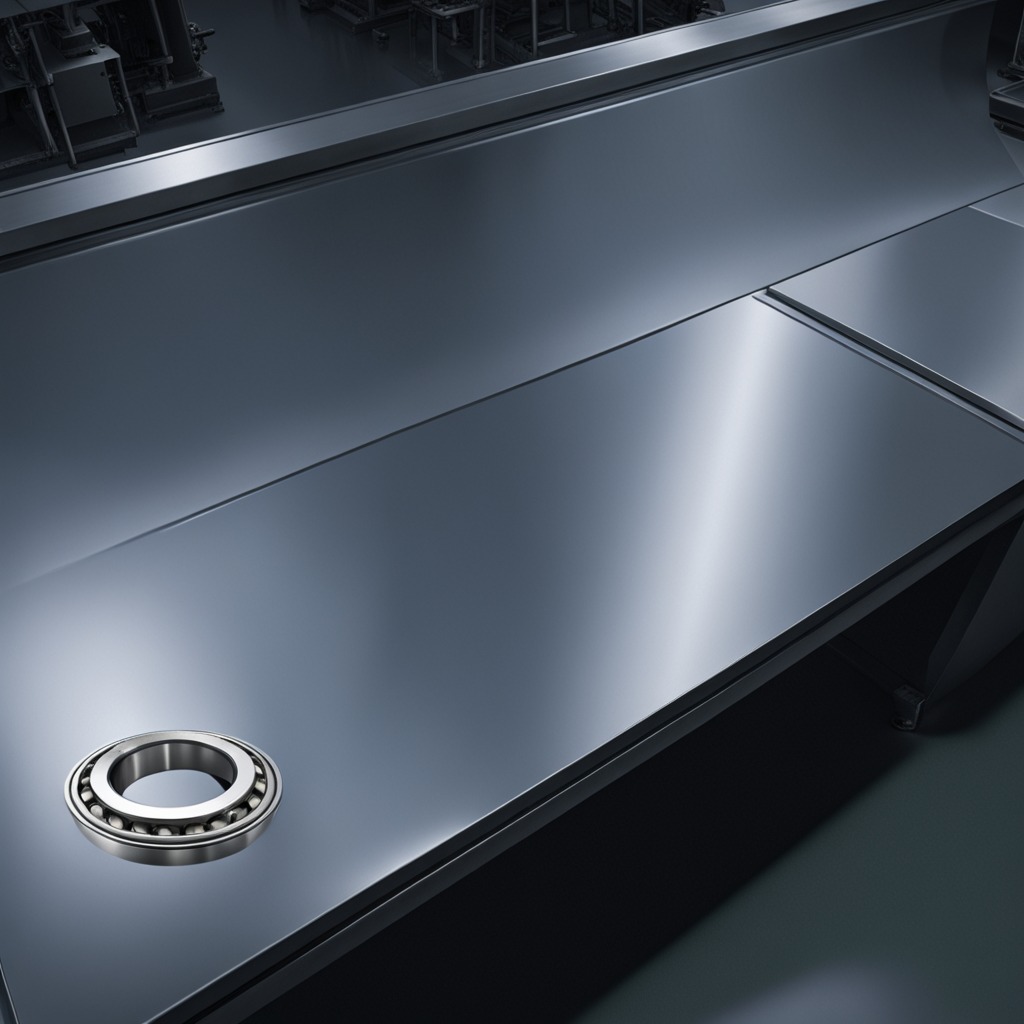
A metal ball bearing lies on the tabletop in the evening.